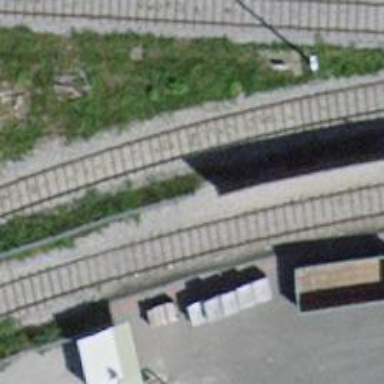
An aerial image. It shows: Single railway spur track.